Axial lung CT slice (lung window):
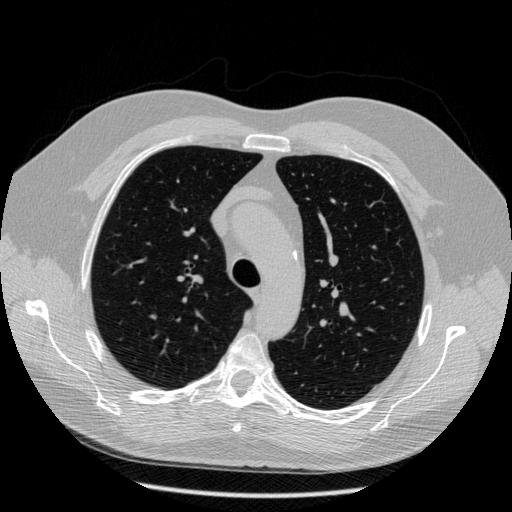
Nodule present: no